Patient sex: M
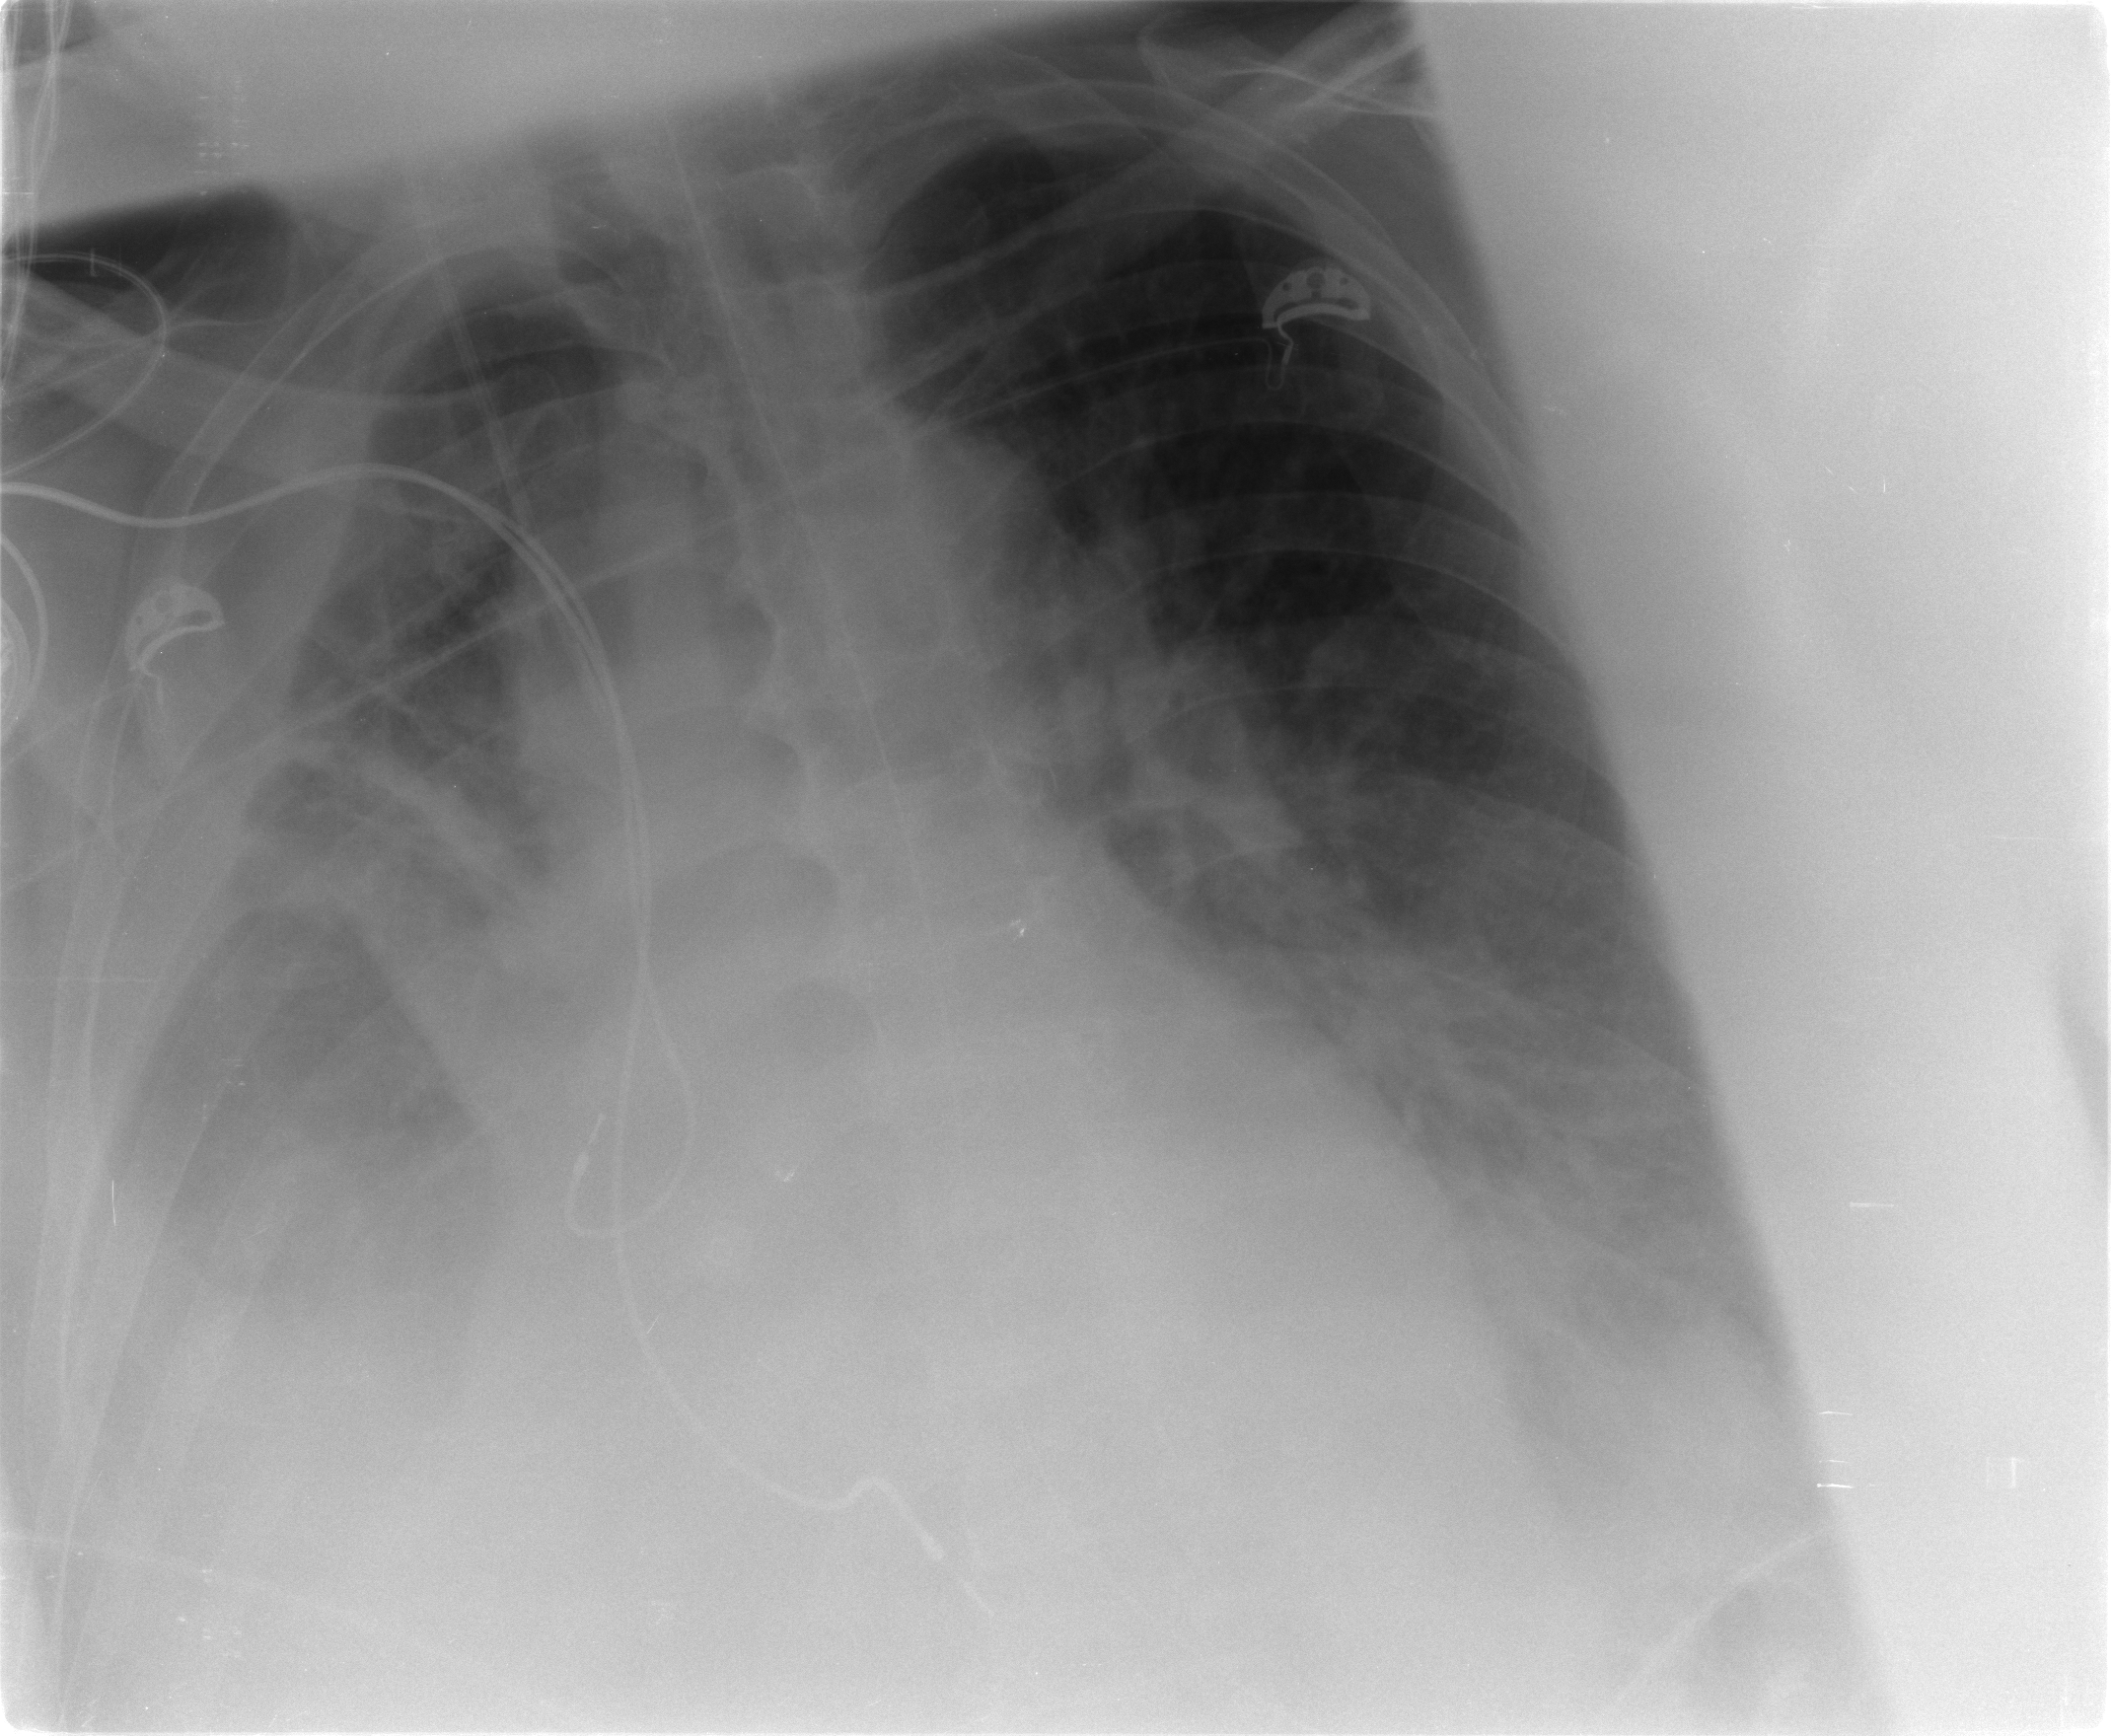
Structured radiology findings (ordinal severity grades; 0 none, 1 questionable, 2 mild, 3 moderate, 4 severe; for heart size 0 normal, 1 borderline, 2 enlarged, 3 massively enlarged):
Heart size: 2
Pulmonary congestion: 2
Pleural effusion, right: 3
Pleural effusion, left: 2
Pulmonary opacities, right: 2
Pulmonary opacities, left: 2
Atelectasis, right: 3
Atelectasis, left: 2